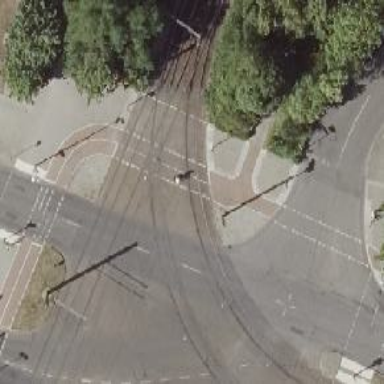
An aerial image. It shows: Tram crossing with traffic signals.